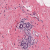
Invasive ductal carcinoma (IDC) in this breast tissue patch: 0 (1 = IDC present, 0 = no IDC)